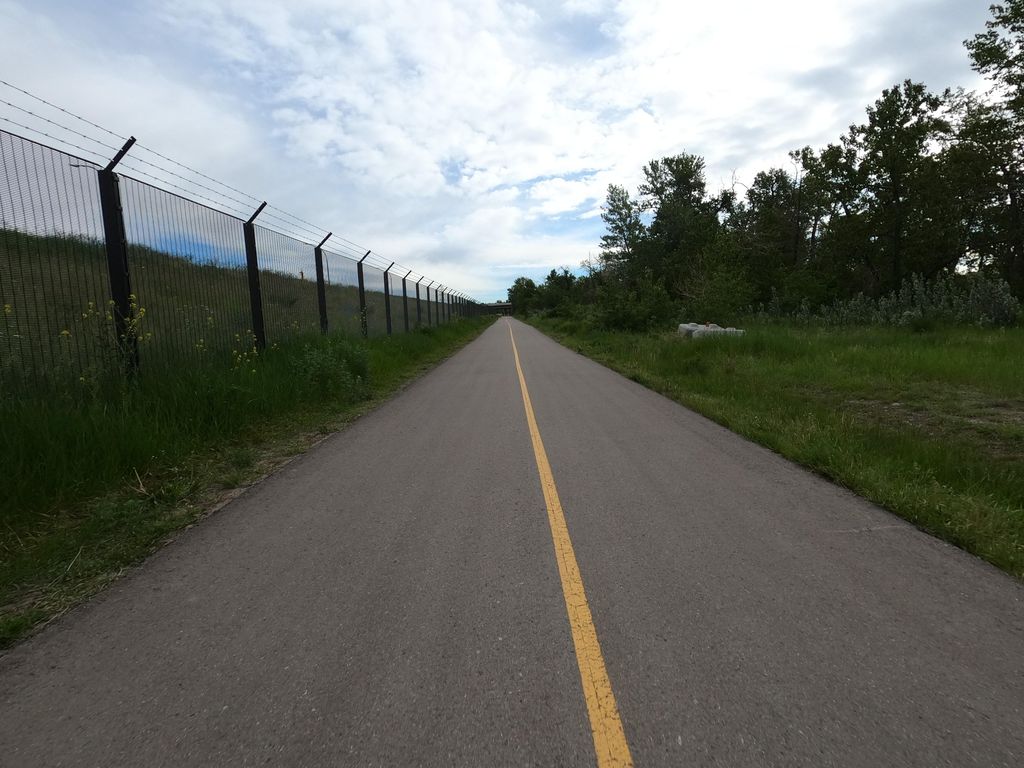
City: calgary